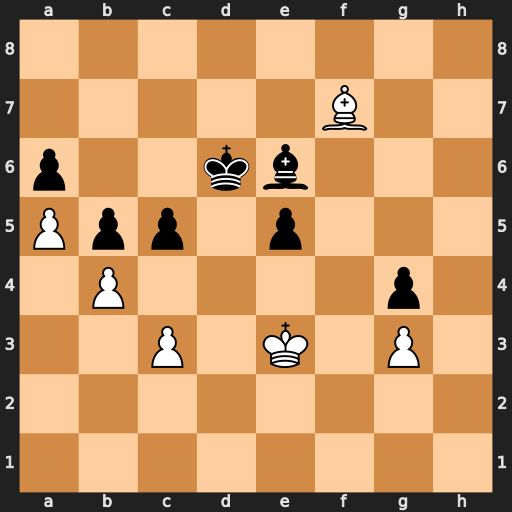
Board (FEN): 8/5B2/p2kb3/Ppp1p3/1P4p1/2P1K1P1/8/8
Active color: w
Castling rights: -
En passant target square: -
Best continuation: bxc5+ Kd7 Bxe6+ Kxe6 Ke4